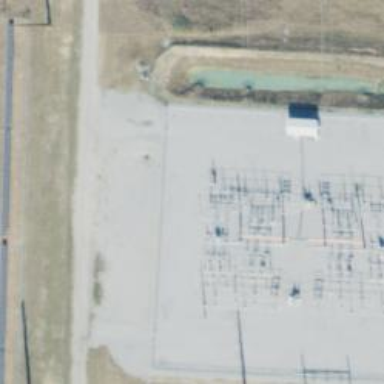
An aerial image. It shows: Industrial area with switching substation surrounded by fence.